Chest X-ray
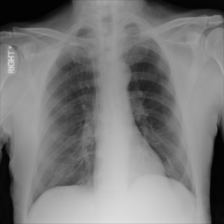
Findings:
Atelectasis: negative
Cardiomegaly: negative
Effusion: negative
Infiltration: negative
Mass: negative
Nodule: negative
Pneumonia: negative
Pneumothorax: negative
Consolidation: negative
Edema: negative
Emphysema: negative
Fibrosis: negative
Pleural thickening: negative
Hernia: negative